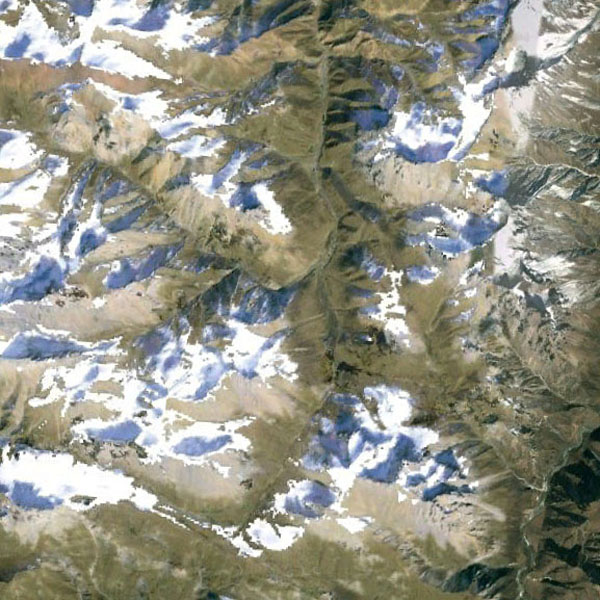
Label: Mountain